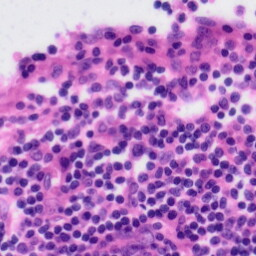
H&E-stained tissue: Tonsil